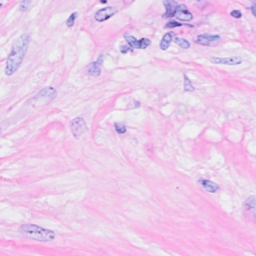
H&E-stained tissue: Breast